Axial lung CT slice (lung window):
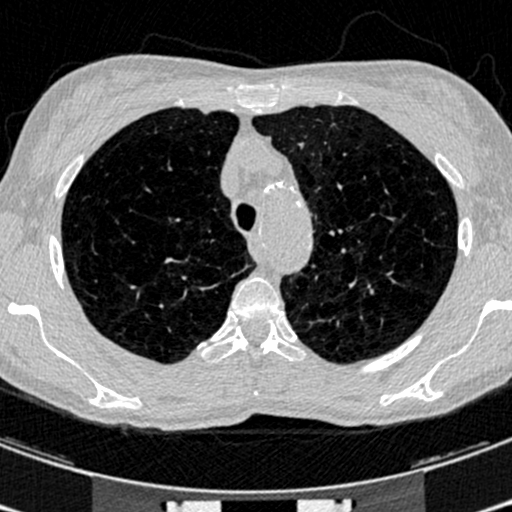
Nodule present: no